Aerial crown-view tile of a tropical tree (Barro Colorado Island, Panama), acquired 20250818:
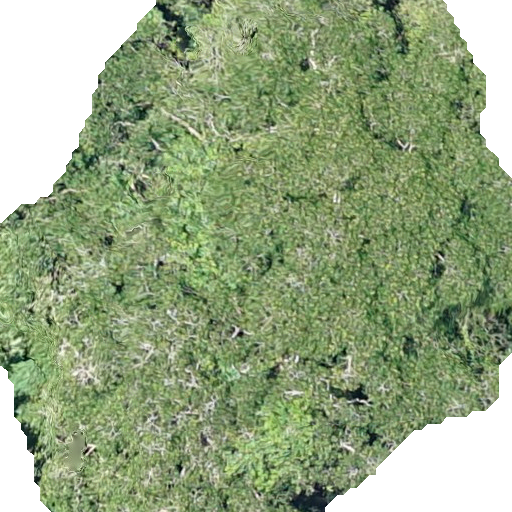
Species: Hura crepitans
GBIF accepted scientific name: Hura crepitans
Crown area: 379.29 m²